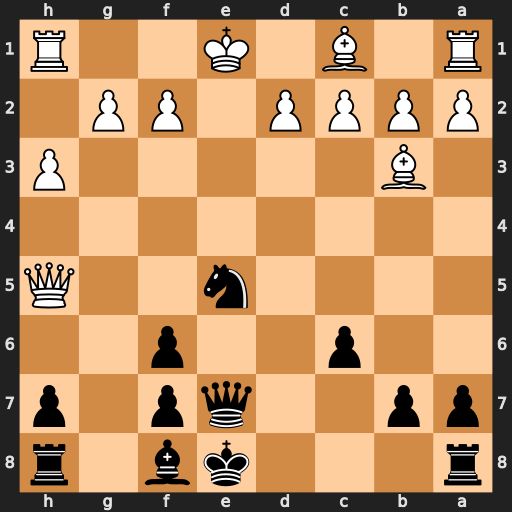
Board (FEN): r3kb1r/pp2qp1p/2p2p2/4n2Q/8/1B5P/PPPP1PP1/R1B1K2R
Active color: b
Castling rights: KQkq
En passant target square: -
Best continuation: Nd3+ Kd1 Nxf2#